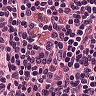
Metastatic tissue present: no